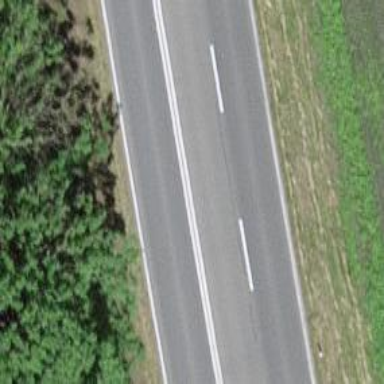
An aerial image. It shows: Primary road with asphalt surface.